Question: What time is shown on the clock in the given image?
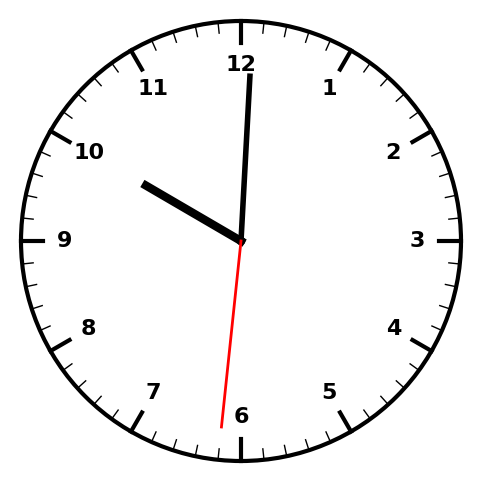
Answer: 10:00:31